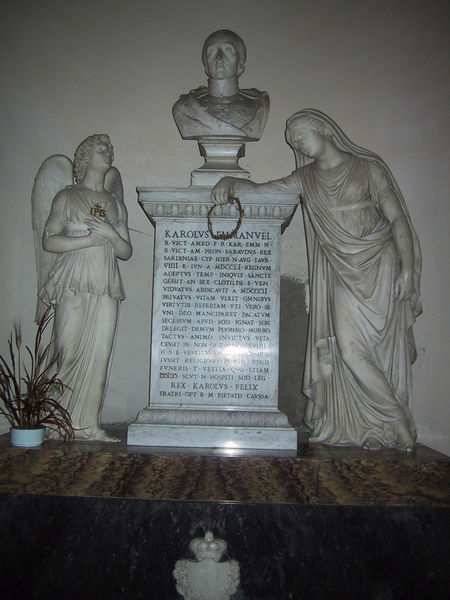
Titel: Grabmal des Karl Emmanuel IV.
Standort: Rom, S. Andrea al Quirinale (EU - I - Latium)
Schlagwörter: flügel, gruppe, weiß, blume, frau, marmor, falten, sockel, stein, tod, tot, trauer, porträt, pflanze, engel, skulptur, statue, farbig, schrift, getreide, lehnen, könig, tafel, büste, granit, podest, foto, denkmal, weinen, text, herrscher, kranz, lorbeerkranz, wappen, statuen, grab, griechisch, karl, maria, klagen, römisch, grabmal, latein, grabmahl, grabstein, karolus, bindenschild, lateinische inschrift, könisgrab, capito de velato, immanuel